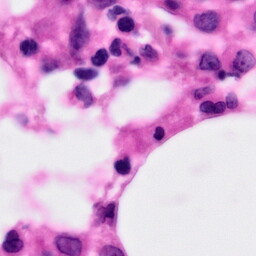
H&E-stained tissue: Pancreatic